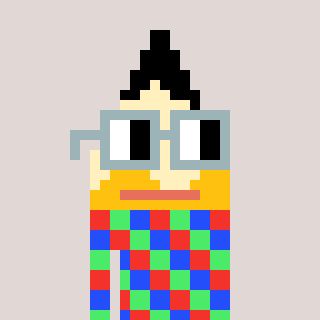
a pixel art character with square dark gray glasses, a pencil-shaped head and a grayscale-colored body on a warm background